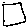
Label: square